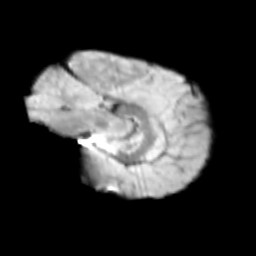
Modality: T2w
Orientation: sagittal
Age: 9
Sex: female
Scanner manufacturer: siemens
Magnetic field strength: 3 T
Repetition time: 3.8 s
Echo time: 0.07 s